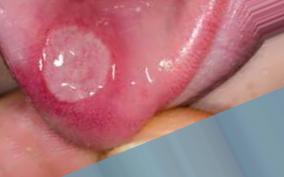
Condition: Mouth Ulcer